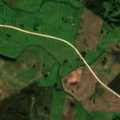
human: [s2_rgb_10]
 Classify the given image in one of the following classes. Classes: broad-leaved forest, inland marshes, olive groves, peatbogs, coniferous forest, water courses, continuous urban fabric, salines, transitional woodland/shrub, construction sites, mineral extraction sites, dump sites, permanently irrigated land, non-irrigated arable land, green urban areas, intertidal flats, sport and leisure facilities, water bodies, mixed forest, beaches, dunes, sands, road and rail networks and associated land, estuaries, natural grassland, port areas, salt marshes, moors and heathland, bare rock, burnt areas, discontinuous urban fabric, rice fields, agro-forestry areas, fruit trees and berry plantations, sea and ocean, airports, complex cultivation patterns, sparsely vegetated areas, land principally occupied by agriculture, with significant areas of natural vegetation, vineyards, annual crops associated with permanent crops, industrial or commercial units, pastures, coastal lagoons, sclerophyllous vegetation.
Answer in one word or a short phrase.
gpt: non-irrigated arable land, complex cultivation patterns, land principally occupied by agriculture, with significant areas of natural vegetation